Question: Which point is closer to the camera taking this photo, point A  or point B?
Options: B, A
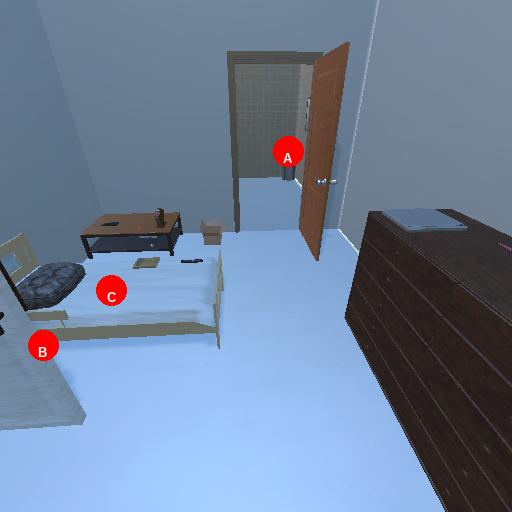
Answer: B